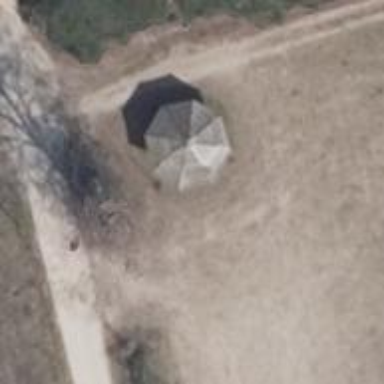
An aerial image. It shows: Picnic shelter provides comfortable rest area.